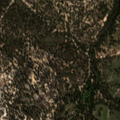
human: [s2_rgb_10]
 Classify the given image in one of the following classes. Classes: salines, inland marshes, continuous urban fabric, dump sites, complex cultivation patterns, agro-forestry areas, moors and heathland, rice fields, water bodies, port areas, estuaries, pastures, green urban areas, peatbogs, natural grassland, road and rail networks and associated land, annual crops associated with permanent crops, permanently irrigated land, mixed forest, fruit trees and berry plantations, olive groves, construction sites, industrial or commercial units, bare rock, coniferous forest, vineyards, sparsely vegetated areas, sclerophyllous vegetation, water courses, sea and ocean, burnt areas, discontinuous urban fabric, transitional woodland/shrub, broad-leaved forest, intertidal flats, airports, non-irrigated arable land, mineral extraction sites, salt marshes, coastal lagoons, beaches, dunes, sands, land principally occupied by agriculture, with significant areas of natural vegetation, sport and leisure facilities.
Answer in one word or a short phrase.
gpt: agro-forestry areas, broad-leaved forest, coniferous forest